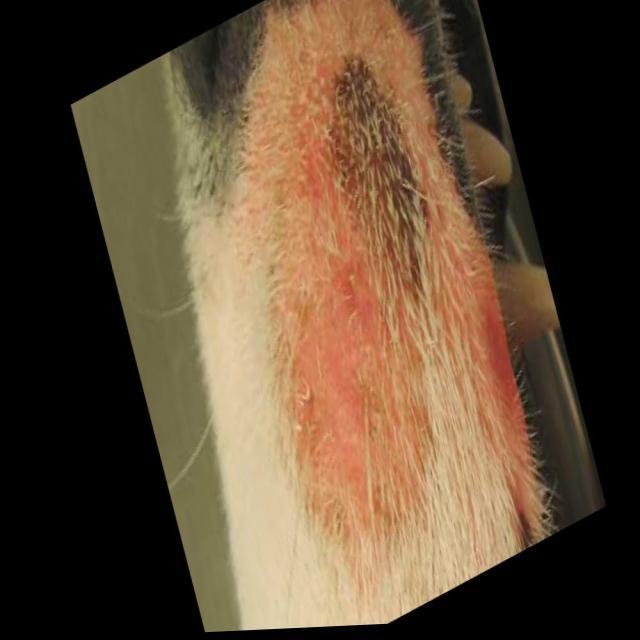
Canine ringworm (Dermatophytosis) — fungal infection caused by Microsporum or Trichophyton. Presents with circular alopecia, scaling, crusting, and broken hairs.